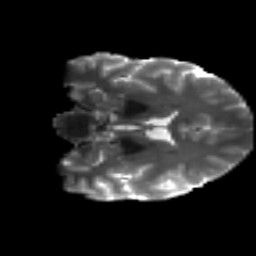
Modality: T2w
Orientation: coronal
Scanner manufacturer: siemens
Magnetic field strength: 3 T
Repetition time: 4.16 s
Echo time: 0.0806 s